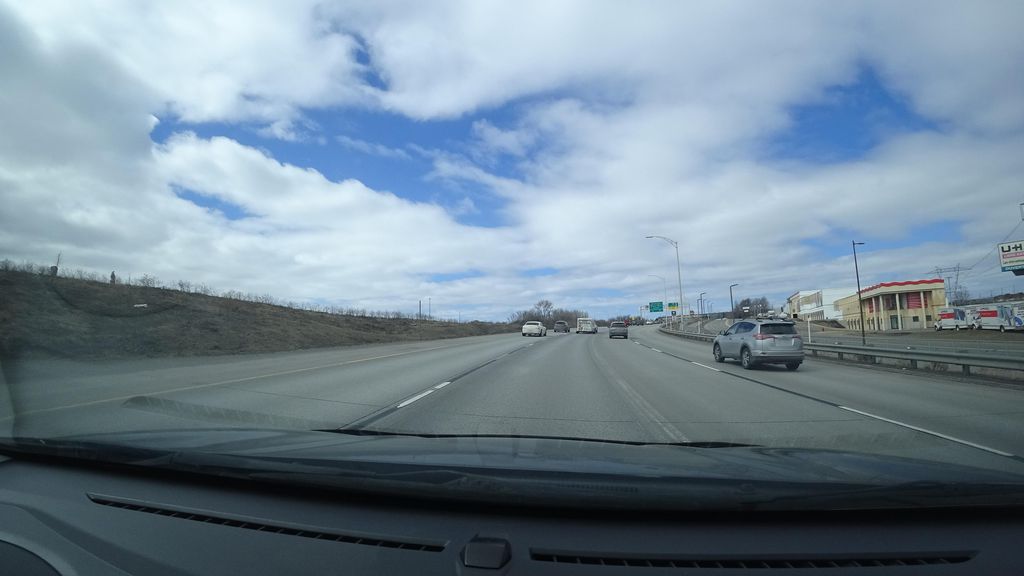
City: quebec_city